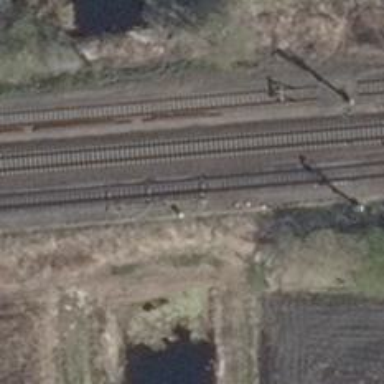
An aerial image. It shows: Railway switch with the turnout side on the right.